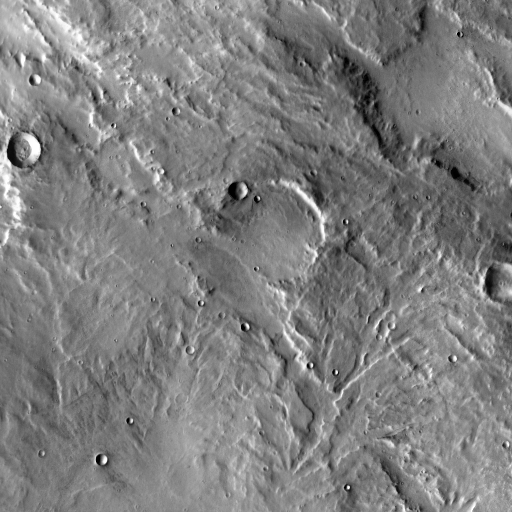
Crater classes present: Background, Other, Buried